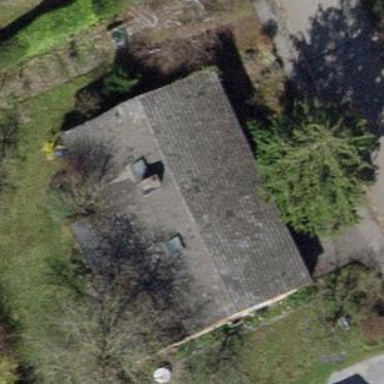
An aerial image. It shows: Detached building with gabled roof.